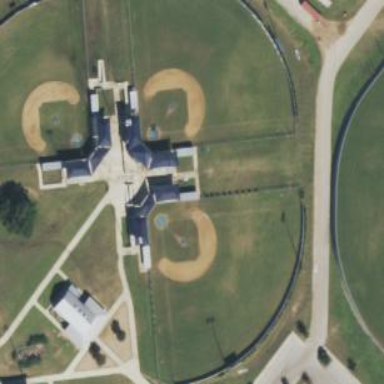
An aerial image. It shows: Baseball pitch for leisure land activities.